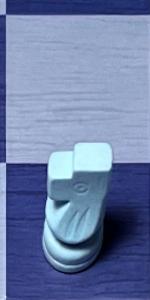
Label: Knight_White